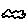
Label: cloud